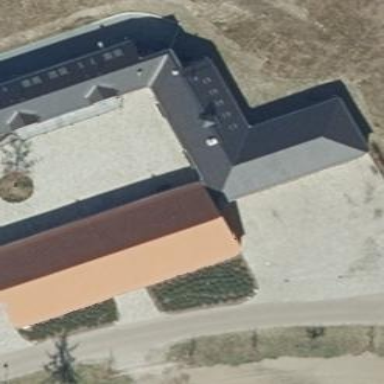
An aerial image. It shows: Gabled building with the roof oriented along its structure.